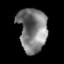
Tissue: prostate
Cell type: T cells
Senescence score: 0.291
Nuclear area (px): 1227
Mean DAPI intensity: 124.332